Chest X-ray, PA view. Patient: 45 years old, sex M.
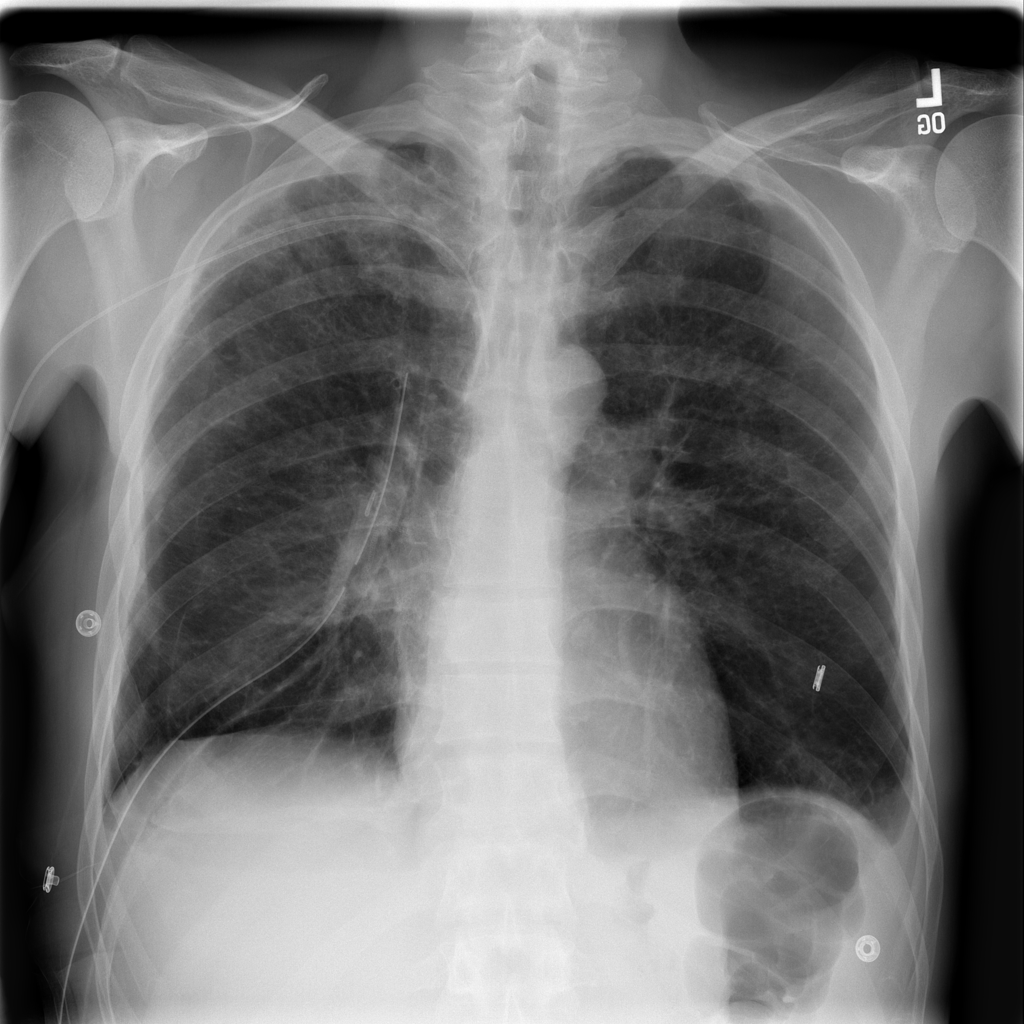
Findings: No Finding